Question: I am using Flex 3 Column chart component. In this, I have a custom container which in minimized(25% of maximized screen) mode, it is not showing horizontal axis properly(in short not utilizing the whole container area properly) and hence H axis is cut on left and right. If I maximize container, it shows perfect graph.
Attached the image.

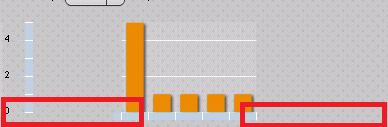
Answer: I got the problem.
The length of labels on X axis were causing this issue. I reduced the length of labels and it worked fine.